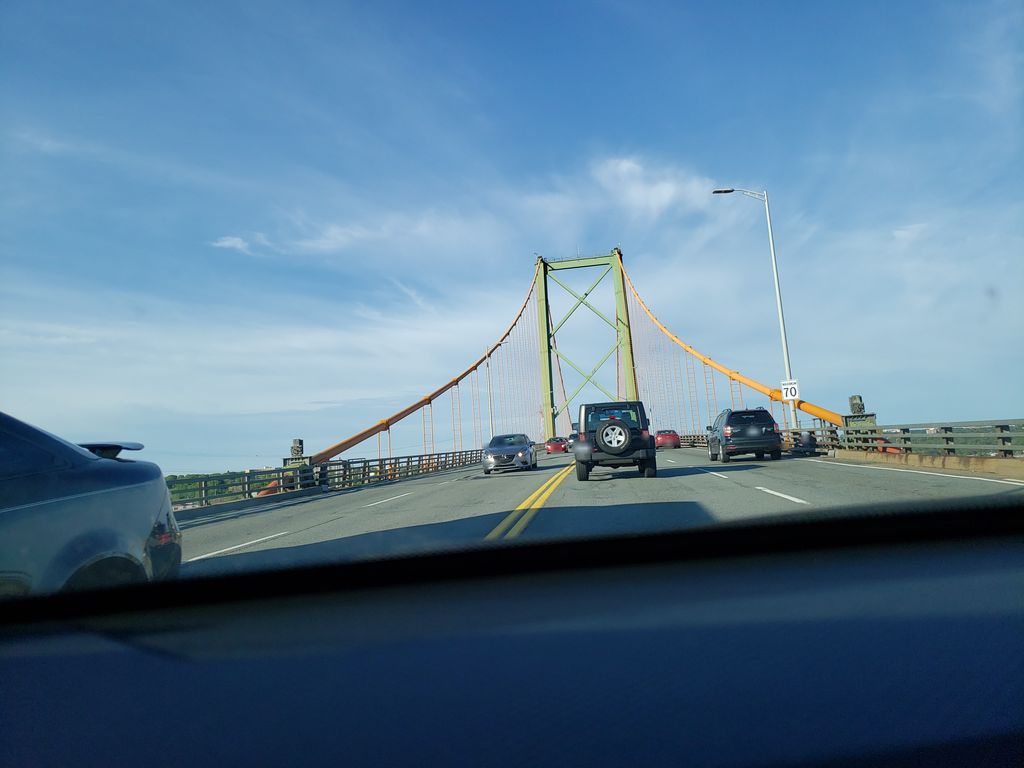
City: halifax